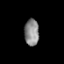
Tissue: prostate
Cell type: Fibroblasts
Senescence score: 0.772
Nuclear area (px): 378
Mean DAPI intensity: 138.905